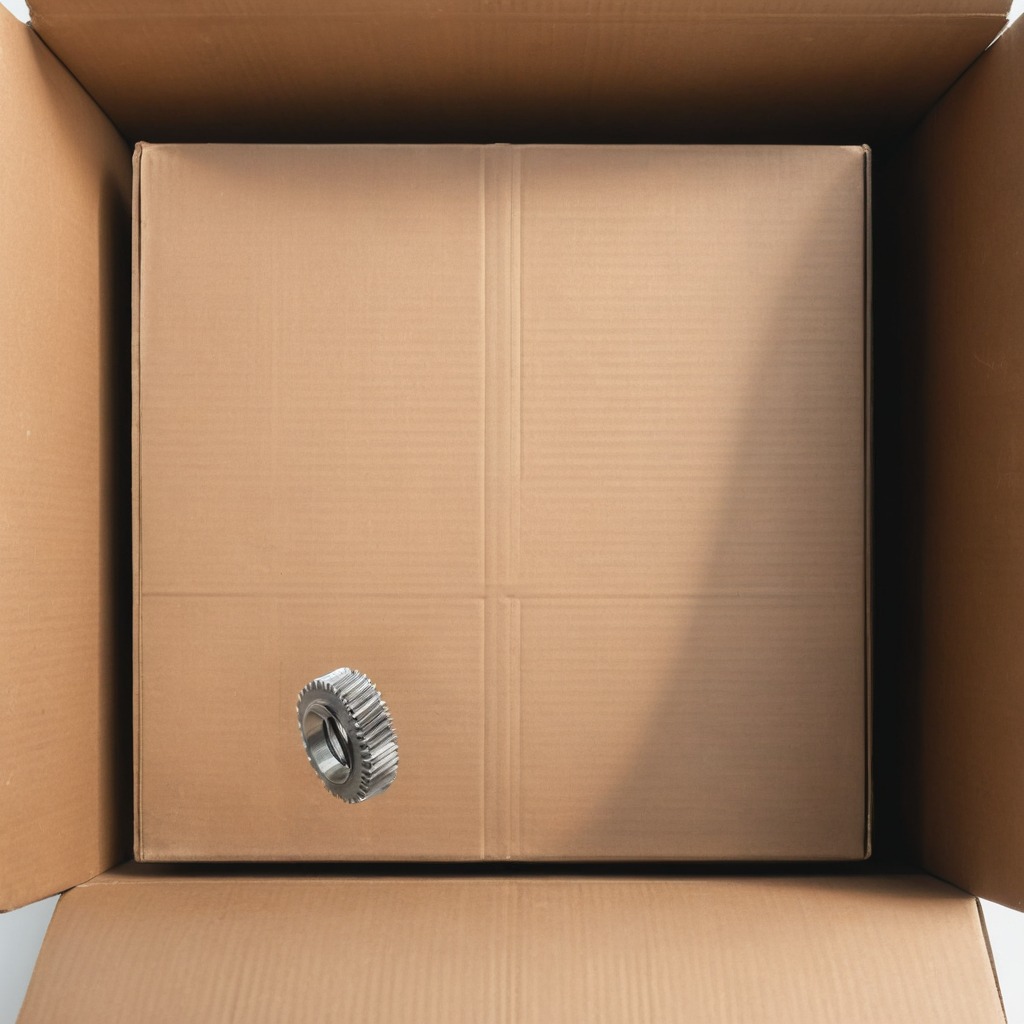
A steel gear with teeth is lying on the cardboard box surface in an outdoor workshop during daytime bright natural light soft shadows slightly creased but